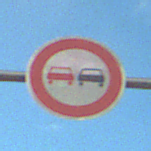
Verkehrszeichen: Ueberholverbot
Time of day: MorningAfternoon
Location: Outdoor (Urban)
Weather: PartlyCloudy
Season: NotSpecified
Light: Natural